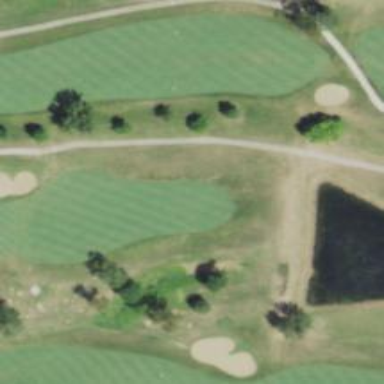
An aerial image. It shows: Asphalt path on golf course.